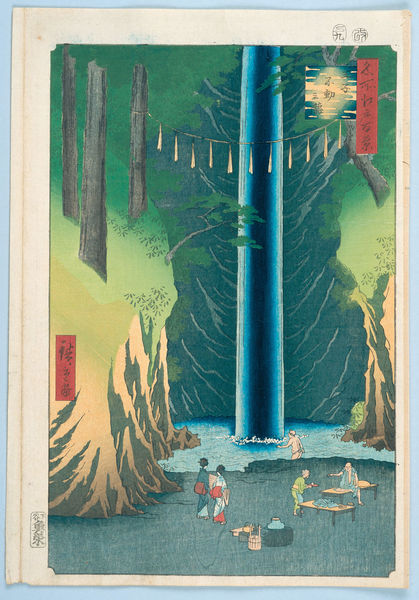
Titel: 100 berühmte Ansichten von Edo
Künstler: Utagawa Hiroshige
Schlagwörter: blau, mann, nackt, wasser, baden, bäume, frauen, gelb, grün, landschaft, menschen, see, männer, säule, tisch, rot, wiese, kleidung, natur, wald, wasserfall, holzschnitt, japan, schrift, papier, picknick, japanisch, schriftzeichen, bad, geisha, druck, text, tracht, iris, badeb, kimono, sumo, geishas, nippon, sake, irisdruck